Question: As part of a disease risk model I'm trying to implement a computation from a paper (in Python/numpy), part of which is the following matrix computation:

where:
- -
Also, I only need to get the diagonal elements of Q as the output.
Is there's some numpy matrix magic that allows me to calculate this efficiently?
Note:
The <URL> does this as follows:
'''
Qdiag <- lm.influence(lm(y ~ X-1, weights=W))$hat/W
'''
R's <URL>, looks slightly different.
--
I think the following is a valid (naive) implementation. It runs out of memory for large n
'''
m = 3
n = 20 # 500000 -- out of memory for large n
np.random.seed(123)
X = np.random.random((n,m))
W = np.random.random(n)
W = np.diag(W)
xtwx = X.T.dot(W.dot(X))
xtwxi = np.linalg.pinv(xtwx)
xtwxixt = xtwxi.dot(X.T)
Q = X.dot(xtwxixt)
Qdiag = np.diag(Q)
print Qdiag.shape, Qdiag.sum() # Checksum of output
print Qdiag
'''
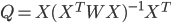
Answer: (In a now deleted comment i said it's impossible given some density- and hardware-assumptions treating it as black-box. But it seems it can be done. That does not mean it's the correct approach!)
So without analyzing the background of this formula, we can do some basic approaches given minimal assumptions and classic rules like:
- - - - - - <URL>
Code:
'''
import numpy as np
from time import perf_counter as pc # python 3 only
m = 200
n = 500000
np.random.seed(123)
X = np.random.random((n,m))
W_diag = np.random.random(n) # C -> dense vector
start_time = pc()
lhs = np.multiply(X.T, W_diag).dot(X) # C (+A)
x = np.linalg.solve(lhs, X.T) # B
# EDIT: Paul Panzer recommends the inverse in his comment based on the rhs-dims!
# if you know something about lhs (looks symmetric; maybe even PSD)
# use one of the following for speedups and more robustness
# i highly recommend this research: feels PSD
# import scipy.linalg as slin
# x = slin.solve(lhs, X.T, assume_a='sym')
# x = slin.solve(lhs, X.T, assume_a='pos')
Q_ = np.einsum('ij,ji->i', X,x) # D most important -> N*N elsewise
print(Q_)
end_time = pc()
print(end_time - start_time)
'''
Out:
'''
[ 0.<PHONE> 0.<PHONE> 0.<PHONE> ..., 0.<PHONE> 0.<PHONE>
<PHONE> ]
3.1077745566331165 # seconds
'''
Result is the same compared to your code given for your single test-case!
In general i would recommend going by the underlying math and not by the extracted formula itself. As the paper basically says the more complete problem is a weighted least-squares problem, this is a good start for some research.